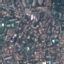
Land use / land cover: Residential